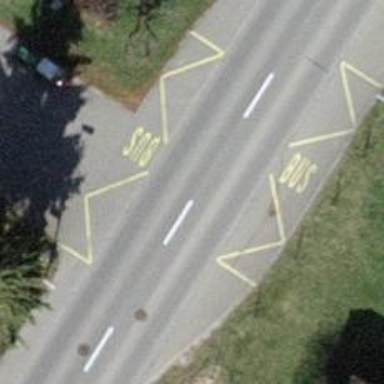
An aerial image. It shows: Public transport stop position.